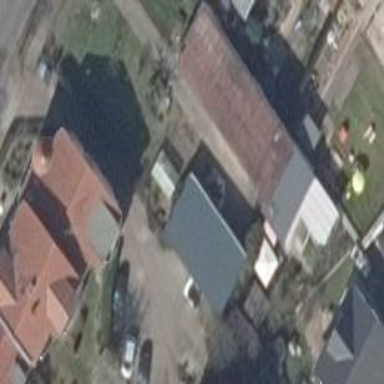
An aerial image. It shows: Detached building with skillion roof shape.